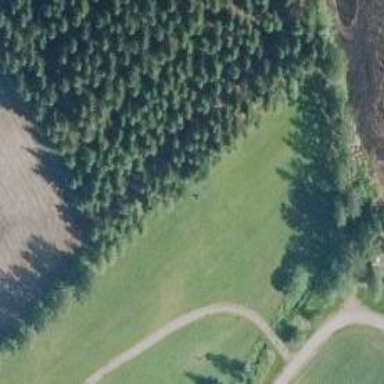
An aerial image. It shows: Disc golf tee.